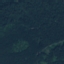
Label: Forest